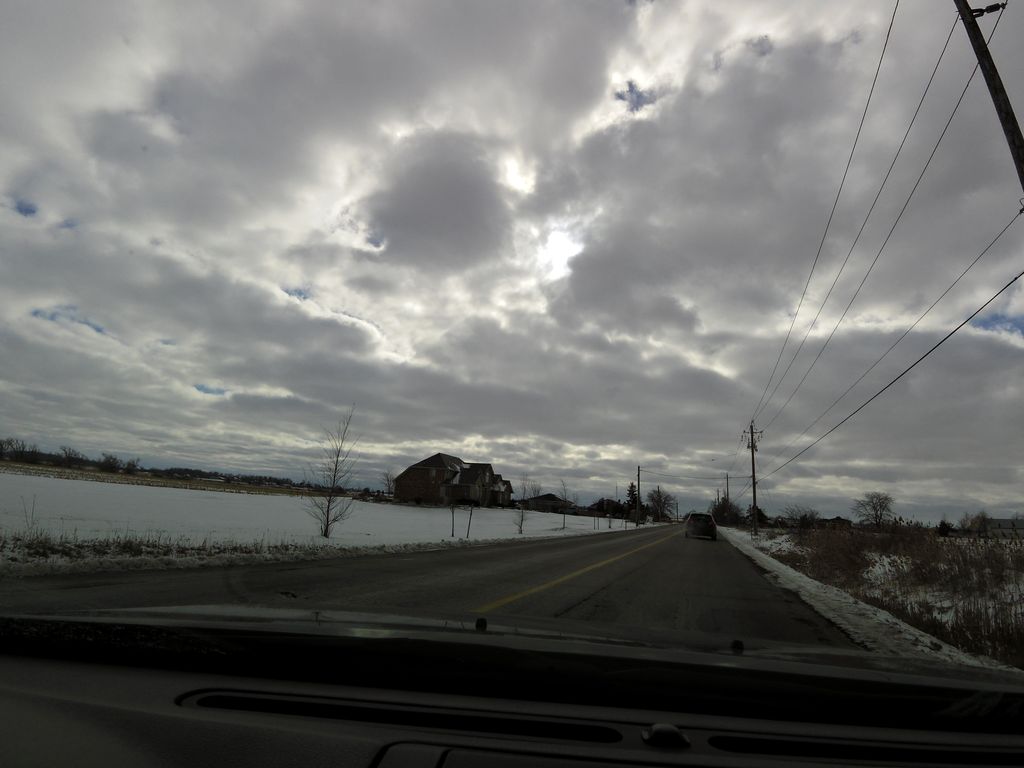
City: hamilton